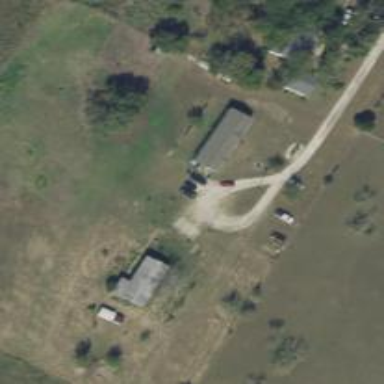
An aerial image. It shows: Driveway.